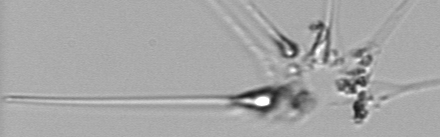
Label: Asterionellopsis_glacialis